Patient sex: M
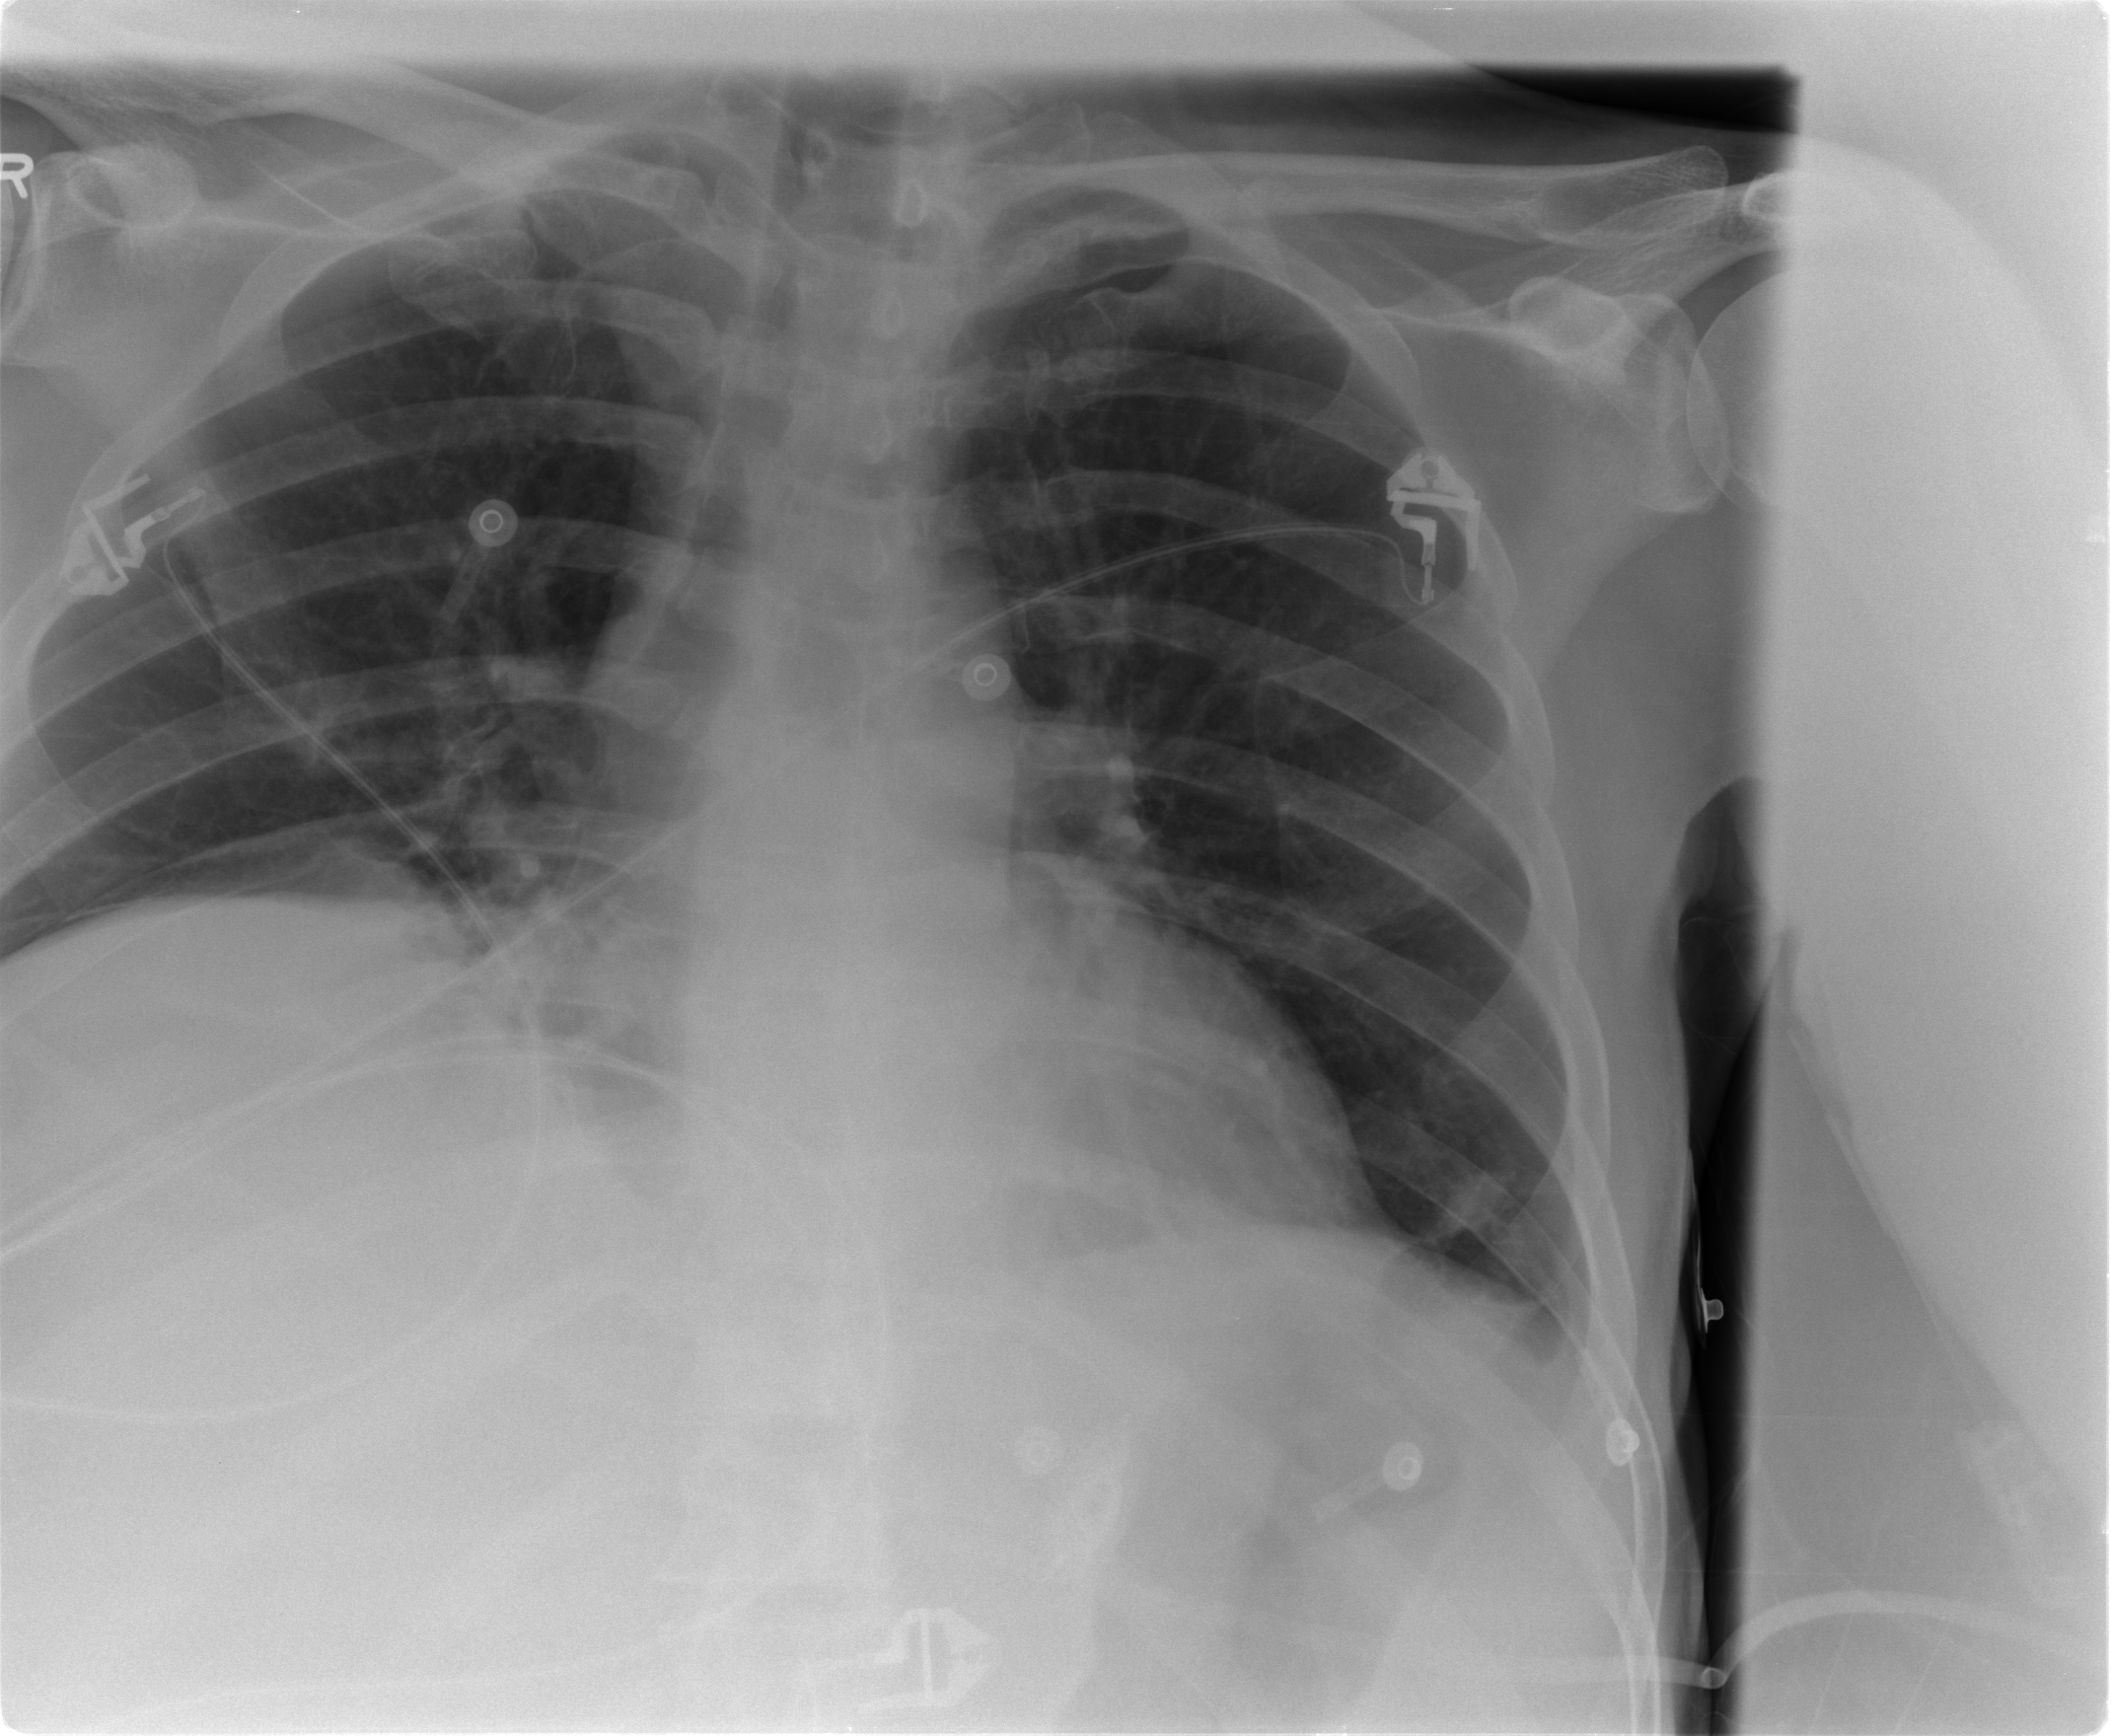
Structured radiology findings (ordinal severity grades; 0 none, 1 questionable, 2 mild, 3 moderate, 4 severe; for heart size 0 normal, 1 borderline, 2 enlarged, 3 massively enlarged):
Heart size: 0
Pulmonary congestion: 0
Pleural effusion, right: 0
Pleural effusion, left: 0
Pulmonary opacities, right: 0
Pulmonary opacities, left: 0
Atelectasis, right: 2
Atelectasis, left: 2